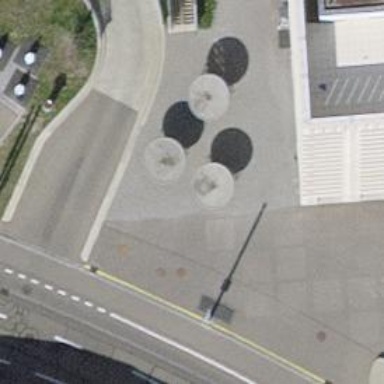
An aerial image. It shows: Bicycle parking area.